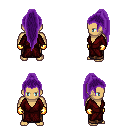
a pixel art fantasy rpg character, male body template, human, tanned skin, red robe, robe skirt, purple extra-long topknot hairstyle, gold gloves, four views (front, back, left, right), 2x2 character sprite sheet, small pixel art, hard edges, no anti-aliasing